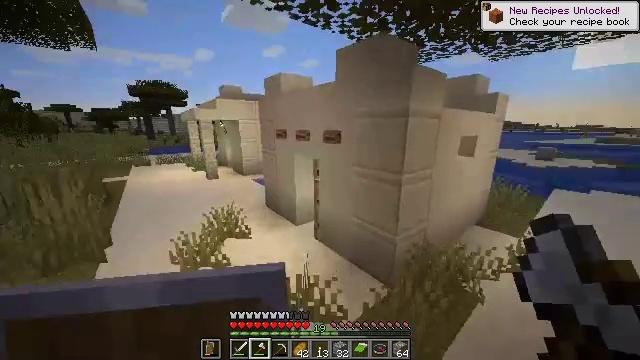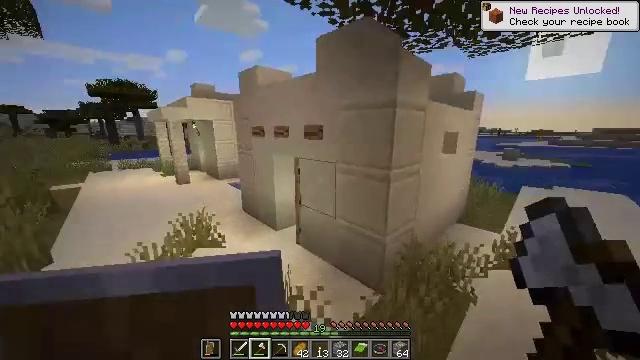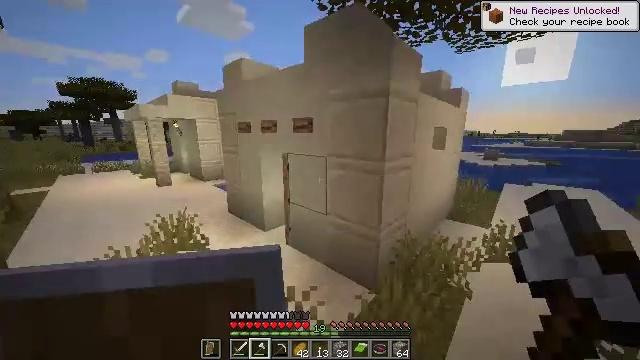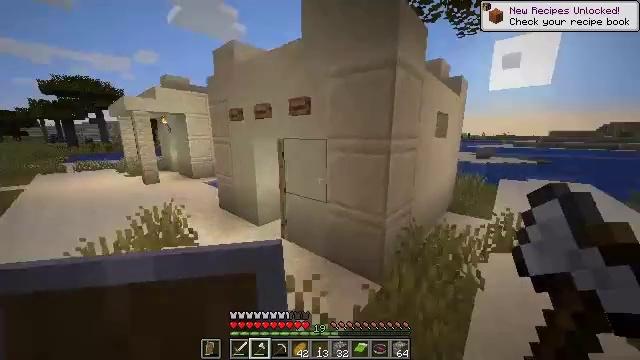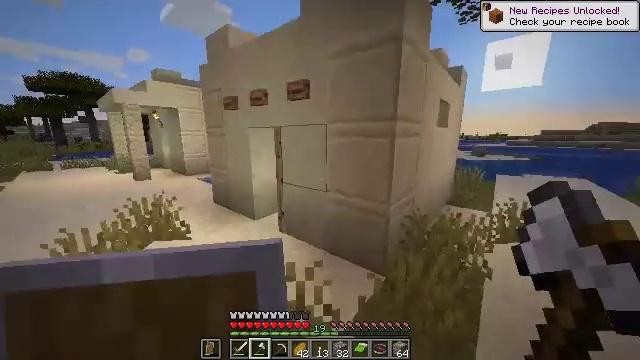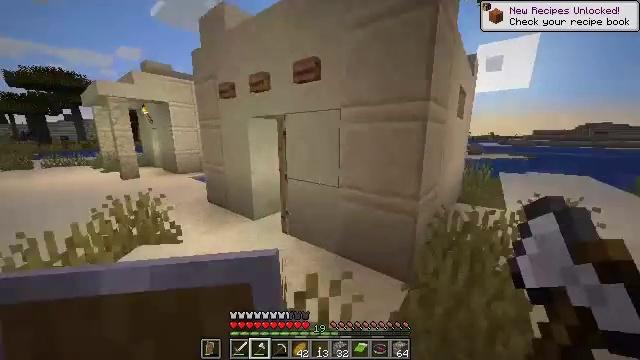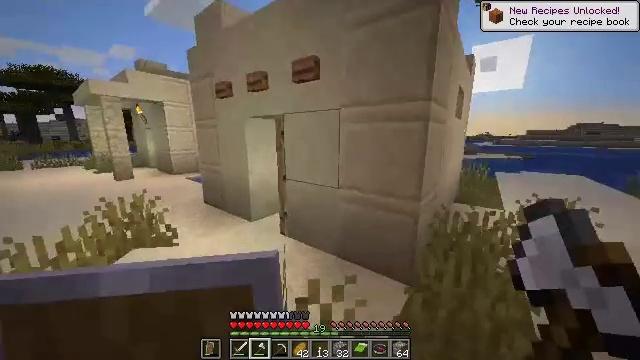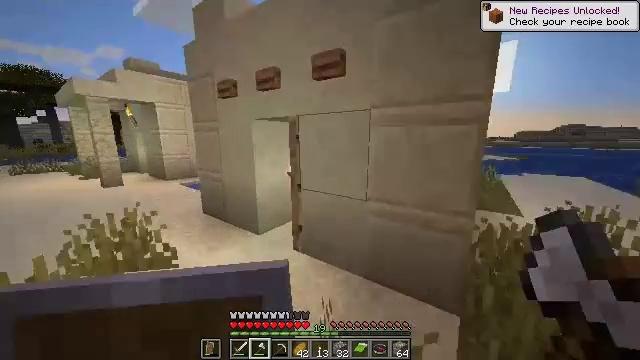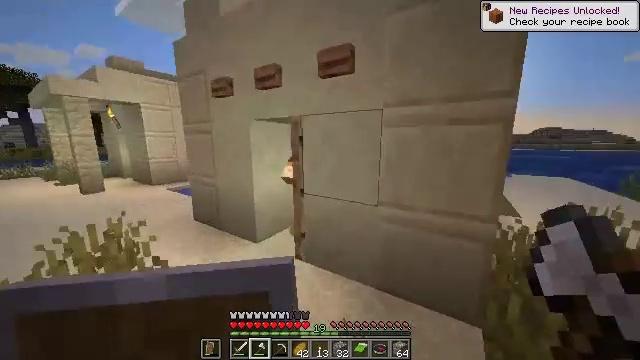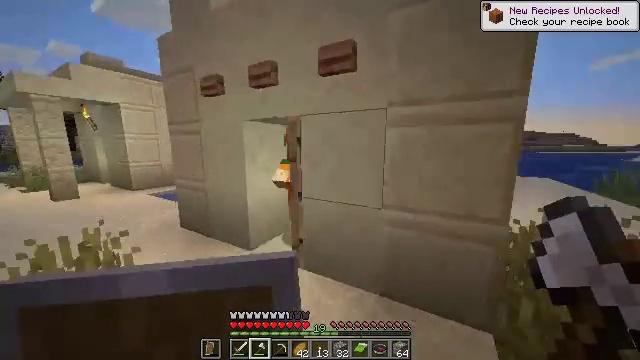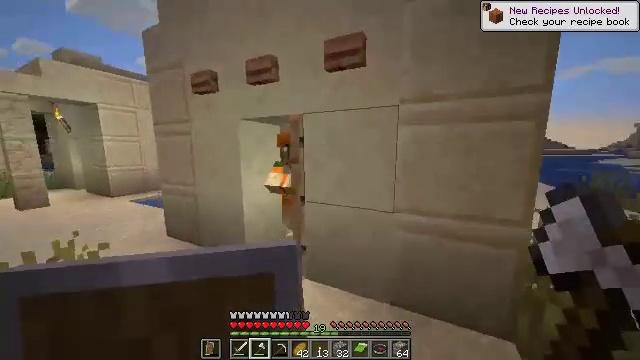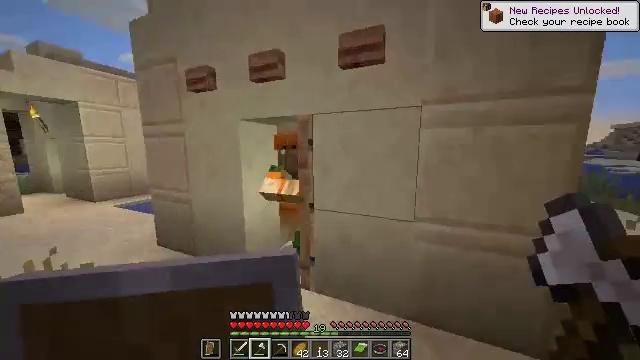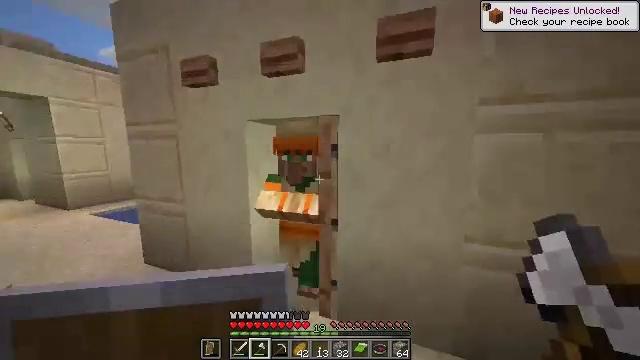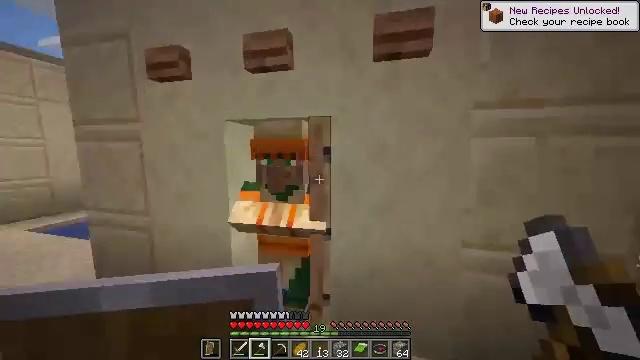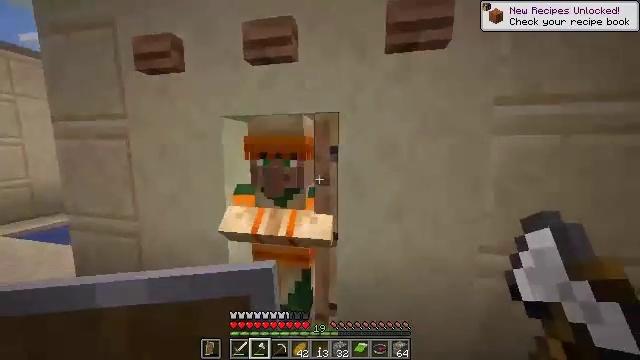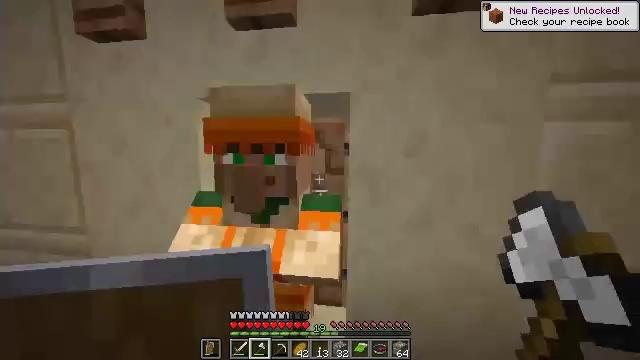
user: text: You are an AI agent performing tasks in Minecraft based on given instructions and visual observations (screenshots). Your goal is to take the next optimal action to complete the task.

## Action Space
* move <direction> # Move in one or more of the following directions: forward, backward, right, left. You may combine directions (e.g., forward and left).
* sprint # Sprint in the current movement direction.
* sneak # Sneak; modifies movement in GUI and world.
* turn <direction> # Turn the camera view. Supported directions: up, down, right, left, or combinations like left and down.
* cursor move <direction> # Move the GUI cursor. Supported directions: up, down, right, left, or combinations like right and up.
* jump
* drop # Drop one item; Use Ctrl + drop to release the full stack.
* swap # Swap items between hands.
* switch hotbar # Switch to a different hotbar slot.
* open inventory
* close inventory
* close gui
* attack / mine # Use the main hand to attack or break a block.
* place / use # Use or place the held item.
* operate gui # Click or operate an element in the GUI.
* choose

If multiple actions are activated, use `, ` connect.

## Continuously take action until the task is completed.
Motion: motion action
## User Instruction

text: Attack the potted dead bush to break it.
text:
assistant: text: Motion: move forward and move left, turn right
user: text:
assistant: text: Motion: move forward and move left, turn right
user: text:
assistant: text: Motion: move forward and move left, turn right
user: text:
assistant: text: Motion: move forward and move left, turn right
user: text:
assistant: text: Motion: move forward and move left, turn right
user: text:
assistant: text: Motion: move forward and move left
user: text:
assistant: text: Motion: move forward and move left, turn right
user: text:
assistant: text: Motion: move forward and move left, turn right
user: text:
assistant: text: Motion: move forward and move left, turn right
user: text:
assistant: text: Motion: move forward and move left, turn right
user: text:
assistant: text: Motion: move forward and move left, turn right
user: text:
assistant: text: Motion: move forward and move left, turn right
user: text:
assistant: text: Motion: move forward and move left, turn right
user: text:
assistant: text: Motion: move forward, turn right
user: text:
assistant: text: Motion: move forward, turn right
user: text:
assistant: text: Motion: move forward
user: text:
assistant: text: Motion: move forward
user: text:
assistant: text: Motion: move forward
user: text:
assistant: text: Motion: move forward
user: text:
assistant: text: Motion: move forward
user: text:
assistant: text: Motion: move forward
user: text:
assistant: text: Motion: move forward
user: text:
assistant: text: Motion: move forward and move left, turn right
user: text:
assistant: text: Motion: move forward and move left
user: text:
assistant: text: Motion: move forward and move left
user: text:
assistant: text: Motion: move forward and move left, turn right
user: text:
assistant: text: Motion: move forward
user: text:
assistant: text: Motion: move forward
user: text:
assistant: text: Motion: move forward
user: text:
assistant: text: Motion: move forward, turn right